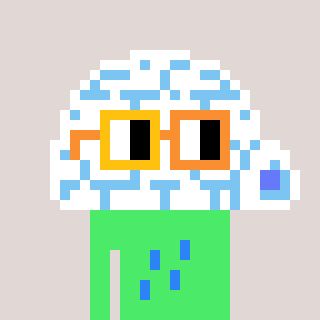
a pixel art character with square yellow and orange glasses, a igloo-shaped head and a teal-colored body on a warm background